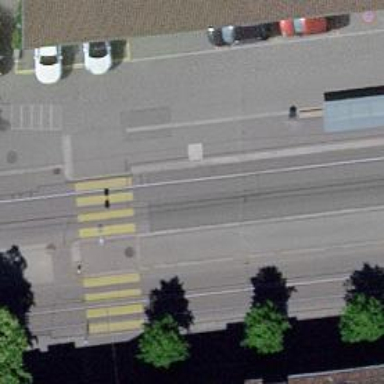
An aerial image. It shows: Bus stop with tram services. This public transport stop includes tram services and is located at tram stop on the railway.